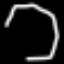
Label: octagon